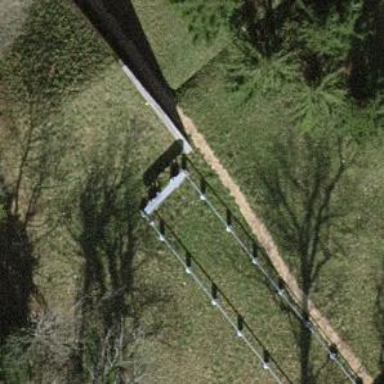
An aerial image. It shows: Guard rail.